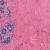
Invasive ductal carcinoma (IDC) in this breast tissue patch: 0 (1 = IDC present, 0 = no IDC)